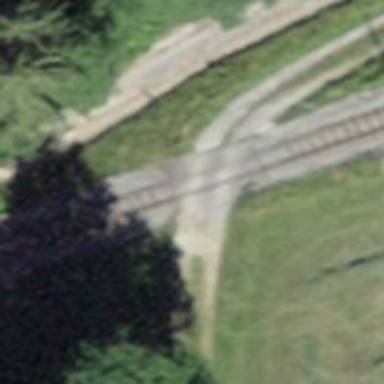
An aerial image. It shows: Narrow-gauge railway with single track. The railway is electrified with contact line.